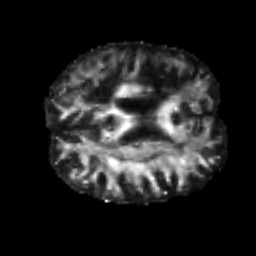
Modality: FA
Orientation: axial
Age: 49
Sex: male
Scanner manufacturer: siemens
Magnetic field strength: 3 T
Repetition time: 7.3 s
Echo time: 0.087 s